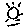
Label: sun